Question: Here, In this example I have two divisions where one is nested within another. I'm calling the outer division a parent and the division which is nested a child.
'''
/* for parent div tag*/
#parent{
width: 500px;
height: 300px;
z-index: 1;
background-color: #CCC;
border:thin solid black;
margin:25px;
padding:20px;
}
/* for child div tag */
#child{
border:thin solid #F00;
height:50px;
background-color:#FFC;
}
'''
'''
<!-- Start of parent tag -->
<div id="parent">
<p> This is parent div tag. </p>
<!-- Child div tag -->
<div id="child">
<p> This is child div tag. </p>
</div>
<!-- End of parent tag. -->
</div>
'''
It looks like this in the web browser:

My question is: How does the child div tag gets the size of it's width? Is it because of inheritance from the parent div tag or is it just by default behavior that it will expand up to the parent div container if you don't specify a width?
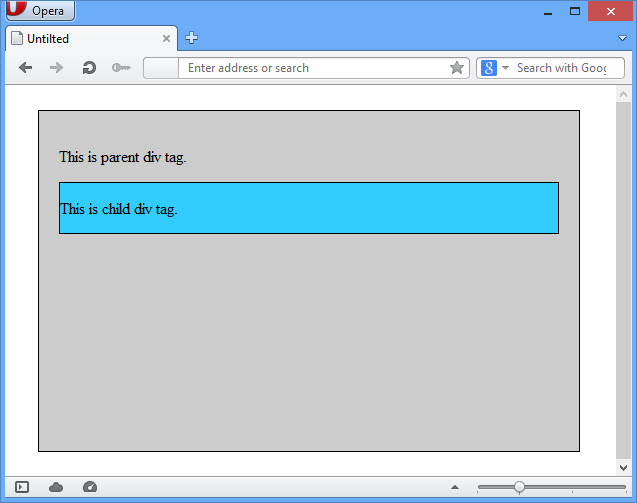
Answer: Width cannot be inherited. What you are seeing is default behavior.
<URL>
> "Each block-level element generates a principal block-level box that contains descendant boxes and generated content and is also the box involved in any positioning scheme." -- W3C
By default, block elements have a width of '100%'. That means that if a width isn't specified, it will be '100%' of the parent.
In this case, the parent's width is '542px'.
The calculation is based on 'width:500px;' + 'padding-left:20px;'+ 'padding-right:20px;' +'border 2px;'

The child's width is exactly '500px'. ('100%' of the parents width - minus 'padding'/'border').

<URL> You can play around with it and inspect the elements.